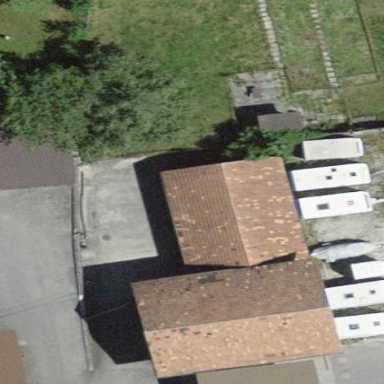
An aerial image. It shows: Garage building.